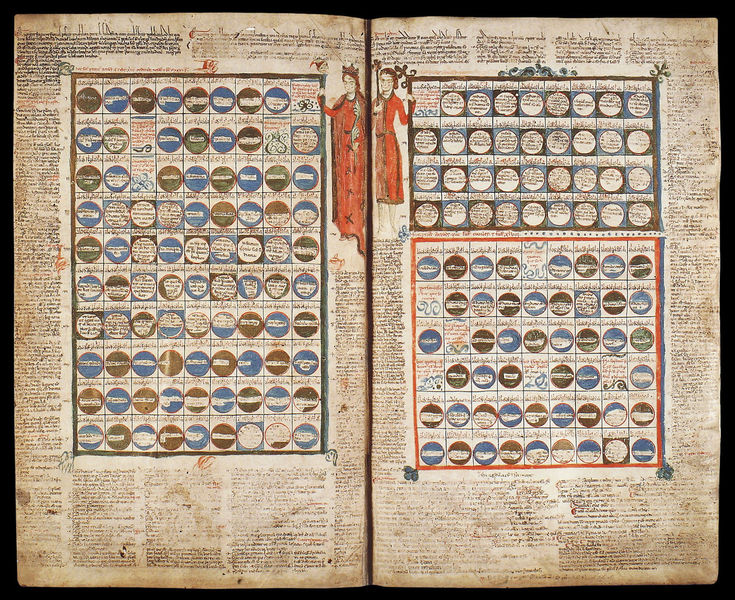
Titel: Justinianus, Volumen; Accursius, Glossa ordinaria; Tree of Actions (Arbor actionum)
Institution: Cambridge, Fitzwilliam Museum
Schlagwörter: blau, mann, weiß, frauen, grün, menschen, braun, frau, zeichen, zeichnung, rot, alt, mensch, rahmen, felder, sonne, gewand, gold, gewänder, krone, kreis, farbig, schrift, papier, spalten, figuren, könig, foto, mond, buch, text, buchstaben, kreise, quadrate, seiten, mittelalter, plan, königin, heilige, welt, handschrift, zepter, tabelle, zeichnungen, kalender, buchmalerei, doppelseite, roter umhang, stammbaum, genealogie, stundenbuch, donne, e, er vorher umhang